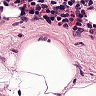
Metastatic tissue present: no